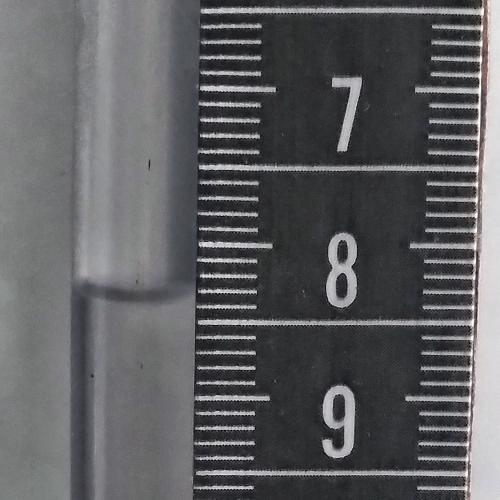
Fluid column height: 8.3 cm